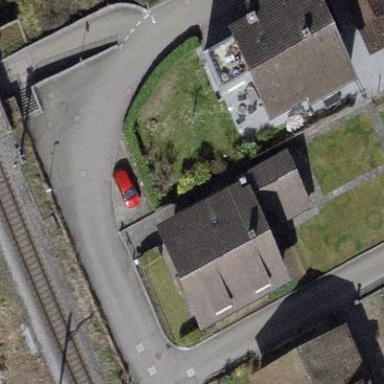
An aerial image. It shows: Detached building with gabled roof.